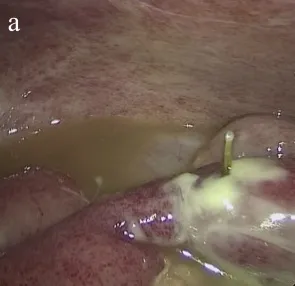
Intraoperative photograph and macroscopic findings in Case 1. . (a) Intraoperative photograph showing turbid ascites and a foreign body (FB) piercing the ileal wall.
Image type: medical_photograph (other_medical_photograph)